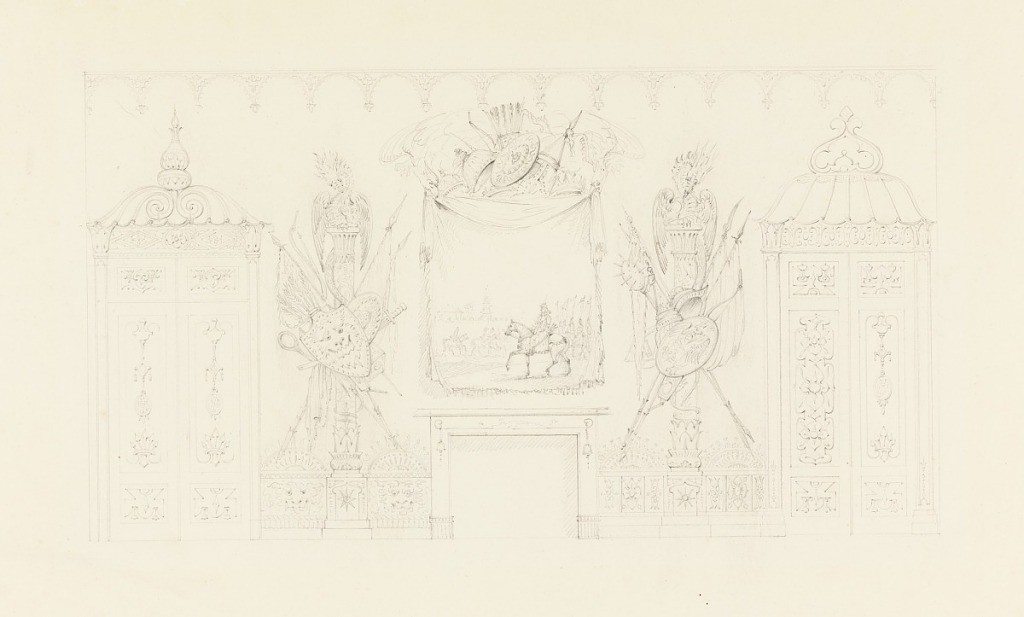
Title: Proposed Design for the South Wall of the Entrance Hall, Royal Pavilion, Brighton
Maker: Frederick Crace, English, 1779–1859
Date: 1819–20
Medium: Graphite on paper
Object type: Drawing
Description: Horizontal rectangle. Design for the Royal Pavilion, Brighton. Elevation of a wall, with a mantelpiece in the center, flanked by two doorways. Over the mantelpiece appears the painted representation of a banner on which is shown a cavalry group. Trophies above and on either side are representations of columns and trophies of military connotation, and dragons above. Doorways with carved and painted decoration.